Field crop: maize
Growth stage: 2
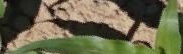
Species: maize